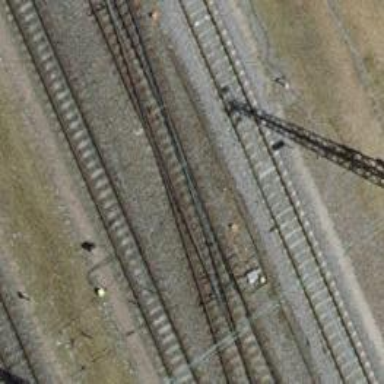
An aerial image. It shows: Railway track with electrified contact lines. This is siding track.